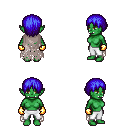
a pixel art fantasy rpg character, female body template, orc, green skin, gray tattered cape, white pants, blue plain hairstyle, gold gloves, four views (front, back, left, right), 2x2 character sprite sheet, small pixel art, hard edges, no anti-aliasing